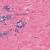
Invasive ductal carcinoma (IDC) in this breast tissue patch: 0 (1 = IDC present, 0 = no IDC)